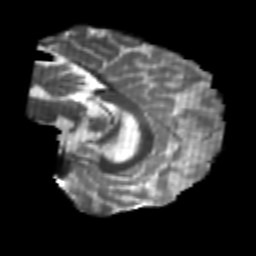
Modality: T2w
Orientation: sagittal
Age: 21
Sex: male
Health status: healthy
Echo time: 0.074 s